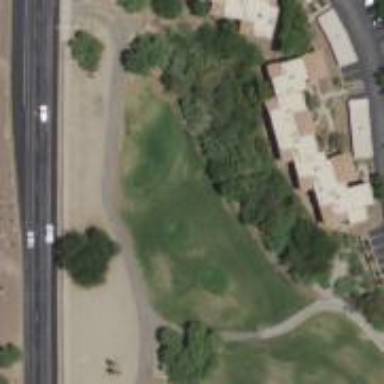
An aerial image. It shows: Golf tee.